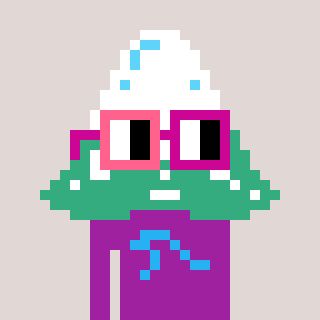
a pixel art character with square pink and red glasses, a snowy mountain-shaped head and a magenta-colored body on a warm background